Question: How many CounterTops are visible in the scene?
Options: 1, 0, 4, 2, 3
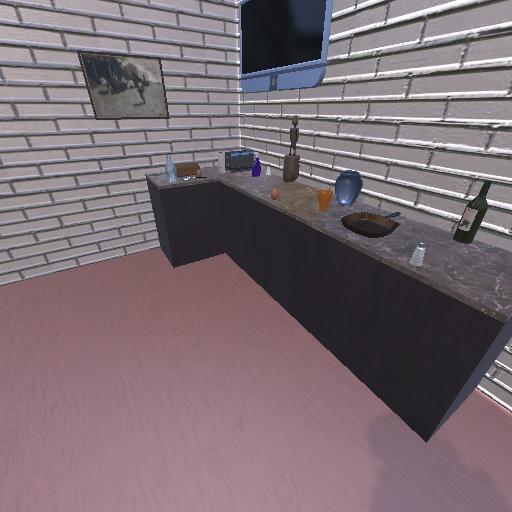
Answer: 1